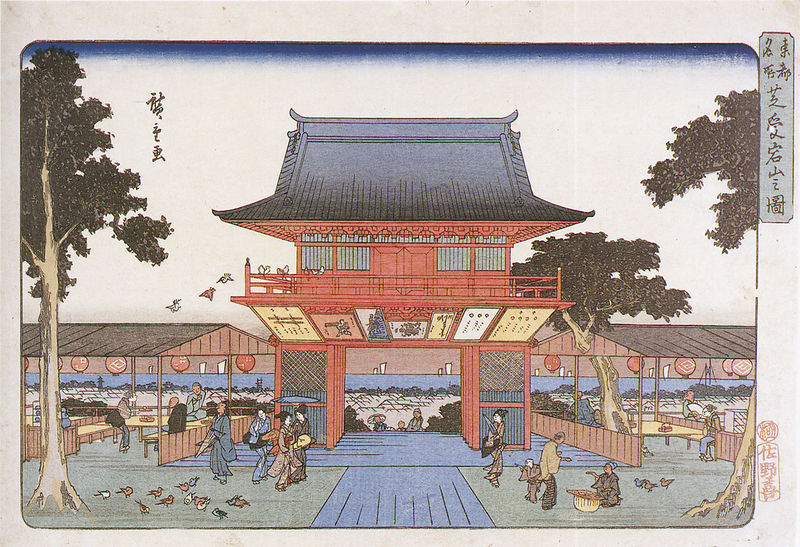
Titel: Atagoyama in Shiba; aus der Serie: Berühmte Plätze der östlichen Hauptstadt
Künstler: Utagawa Hiroshige
Institution: Wisconsin, Chazen Museum of Art, E. B. Van Vleck Collection
Schlagwörter: baum, himmel, meer, aquarell, bäume, frauen, menschen, bunt, laternen, tische, zeichnung, dach, gebäude, haus, rot, vögel, lampions, garten, farbig, holzschnitt, japan, schrift, markt, japanisch, schriftzeichen, tor, geisha, druck, chinesisch, china, tempel, farbholzschnitt, hilzschnitt, asiatischer stil, papierlaternen, hiroshini